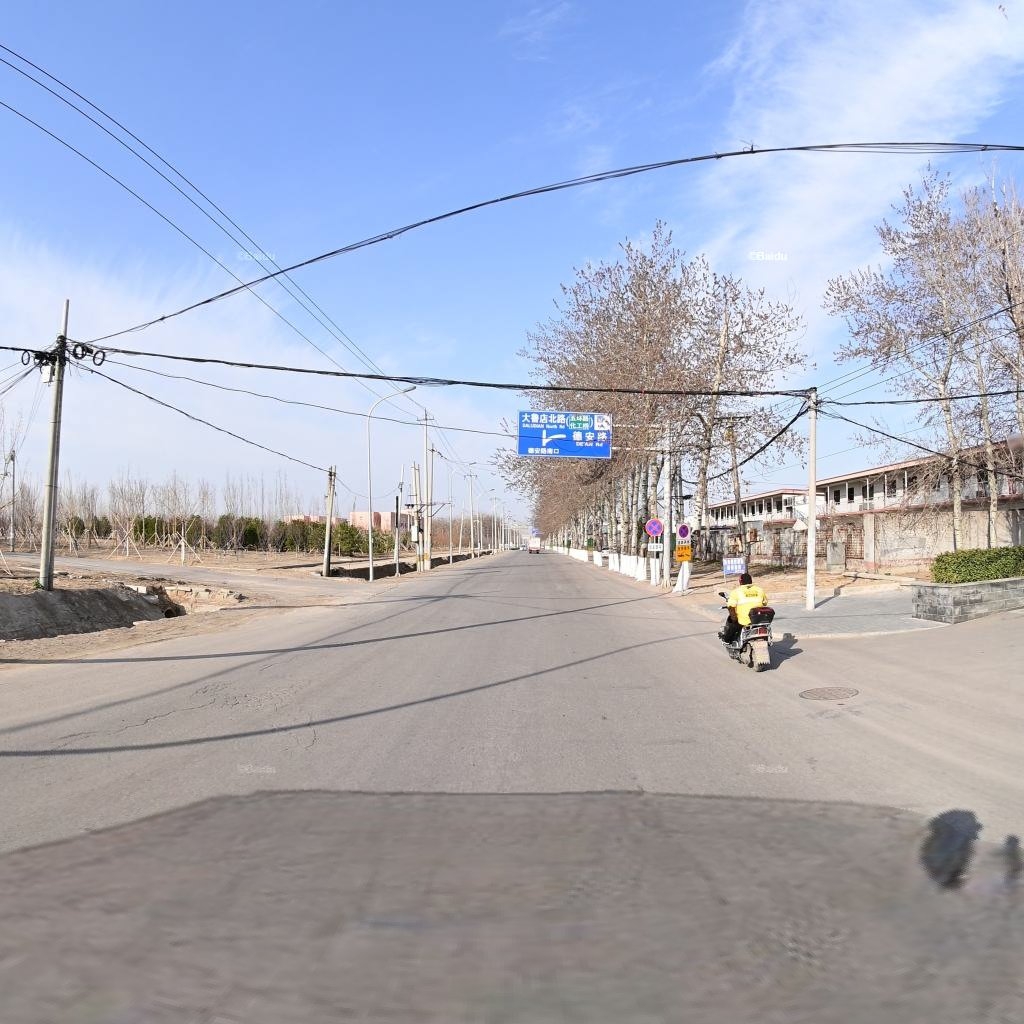
Region: Chaoyang
Road damage annotations: alligator crack, manhole cover